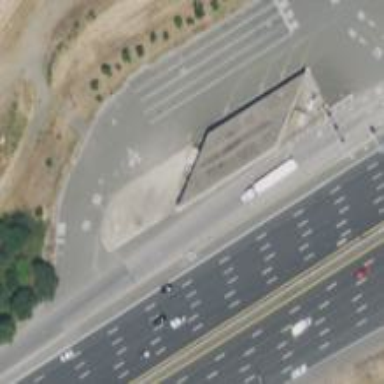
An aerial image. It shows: Weighbridge located at service road.